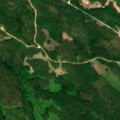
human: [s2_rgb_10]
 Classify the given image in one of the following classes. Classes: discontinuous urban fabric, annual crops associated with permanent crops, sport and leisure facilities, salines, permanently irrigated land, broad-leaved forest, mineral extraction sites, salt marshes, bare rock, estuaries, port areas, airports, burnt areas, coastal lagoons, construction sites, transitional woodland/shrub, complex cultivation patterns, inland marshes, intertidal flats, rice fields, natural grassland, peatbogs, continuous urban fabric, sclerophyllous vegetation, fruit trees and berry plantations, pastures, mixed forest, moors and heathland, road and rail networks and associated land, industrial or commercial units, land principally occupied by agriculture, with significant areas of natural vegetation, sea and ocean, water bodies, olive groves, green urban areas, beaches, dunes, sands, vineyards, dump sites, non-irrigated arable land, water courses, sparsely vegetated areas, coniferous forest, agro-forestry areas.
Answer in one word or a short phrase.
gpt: coniferous forest, mixed forest